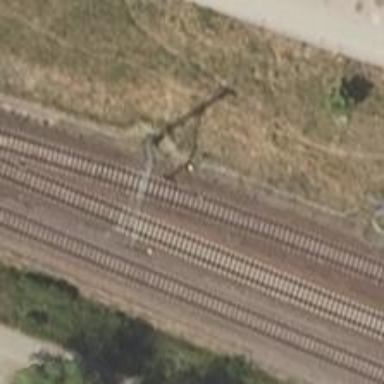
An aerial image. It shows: Rail siding with electrified contact lines for trains.